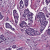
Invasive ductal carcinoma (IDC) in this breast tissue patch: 1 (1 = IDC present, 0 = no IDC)